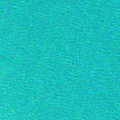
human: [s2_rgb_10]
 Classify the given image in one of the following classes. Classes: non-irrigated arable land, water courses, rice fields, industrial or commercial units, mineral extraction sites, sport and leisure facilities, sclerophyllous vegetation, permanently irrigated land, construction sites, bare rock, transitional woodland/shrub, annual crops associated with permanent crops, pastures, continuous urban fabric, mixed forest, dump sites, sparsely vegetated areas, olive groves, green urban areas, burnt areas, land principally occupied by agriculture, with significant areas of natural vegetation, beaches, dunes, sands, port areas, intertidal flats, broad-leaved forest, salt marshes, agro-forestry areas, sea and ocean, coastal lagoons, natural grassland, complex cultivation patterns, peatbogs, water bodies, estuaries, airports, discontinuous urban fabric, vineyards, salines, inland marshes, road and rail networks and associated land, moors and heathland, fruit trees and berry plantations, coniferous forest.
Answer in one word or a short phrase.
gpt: sea and ocean